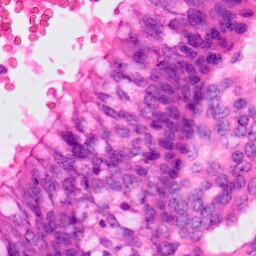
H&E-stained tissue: Lung